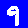
Digit: 9